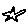
Label: star